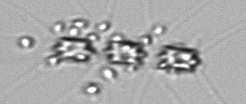
Label: Chaetoceros_didymus_TAG_external_flagellate